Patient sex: F
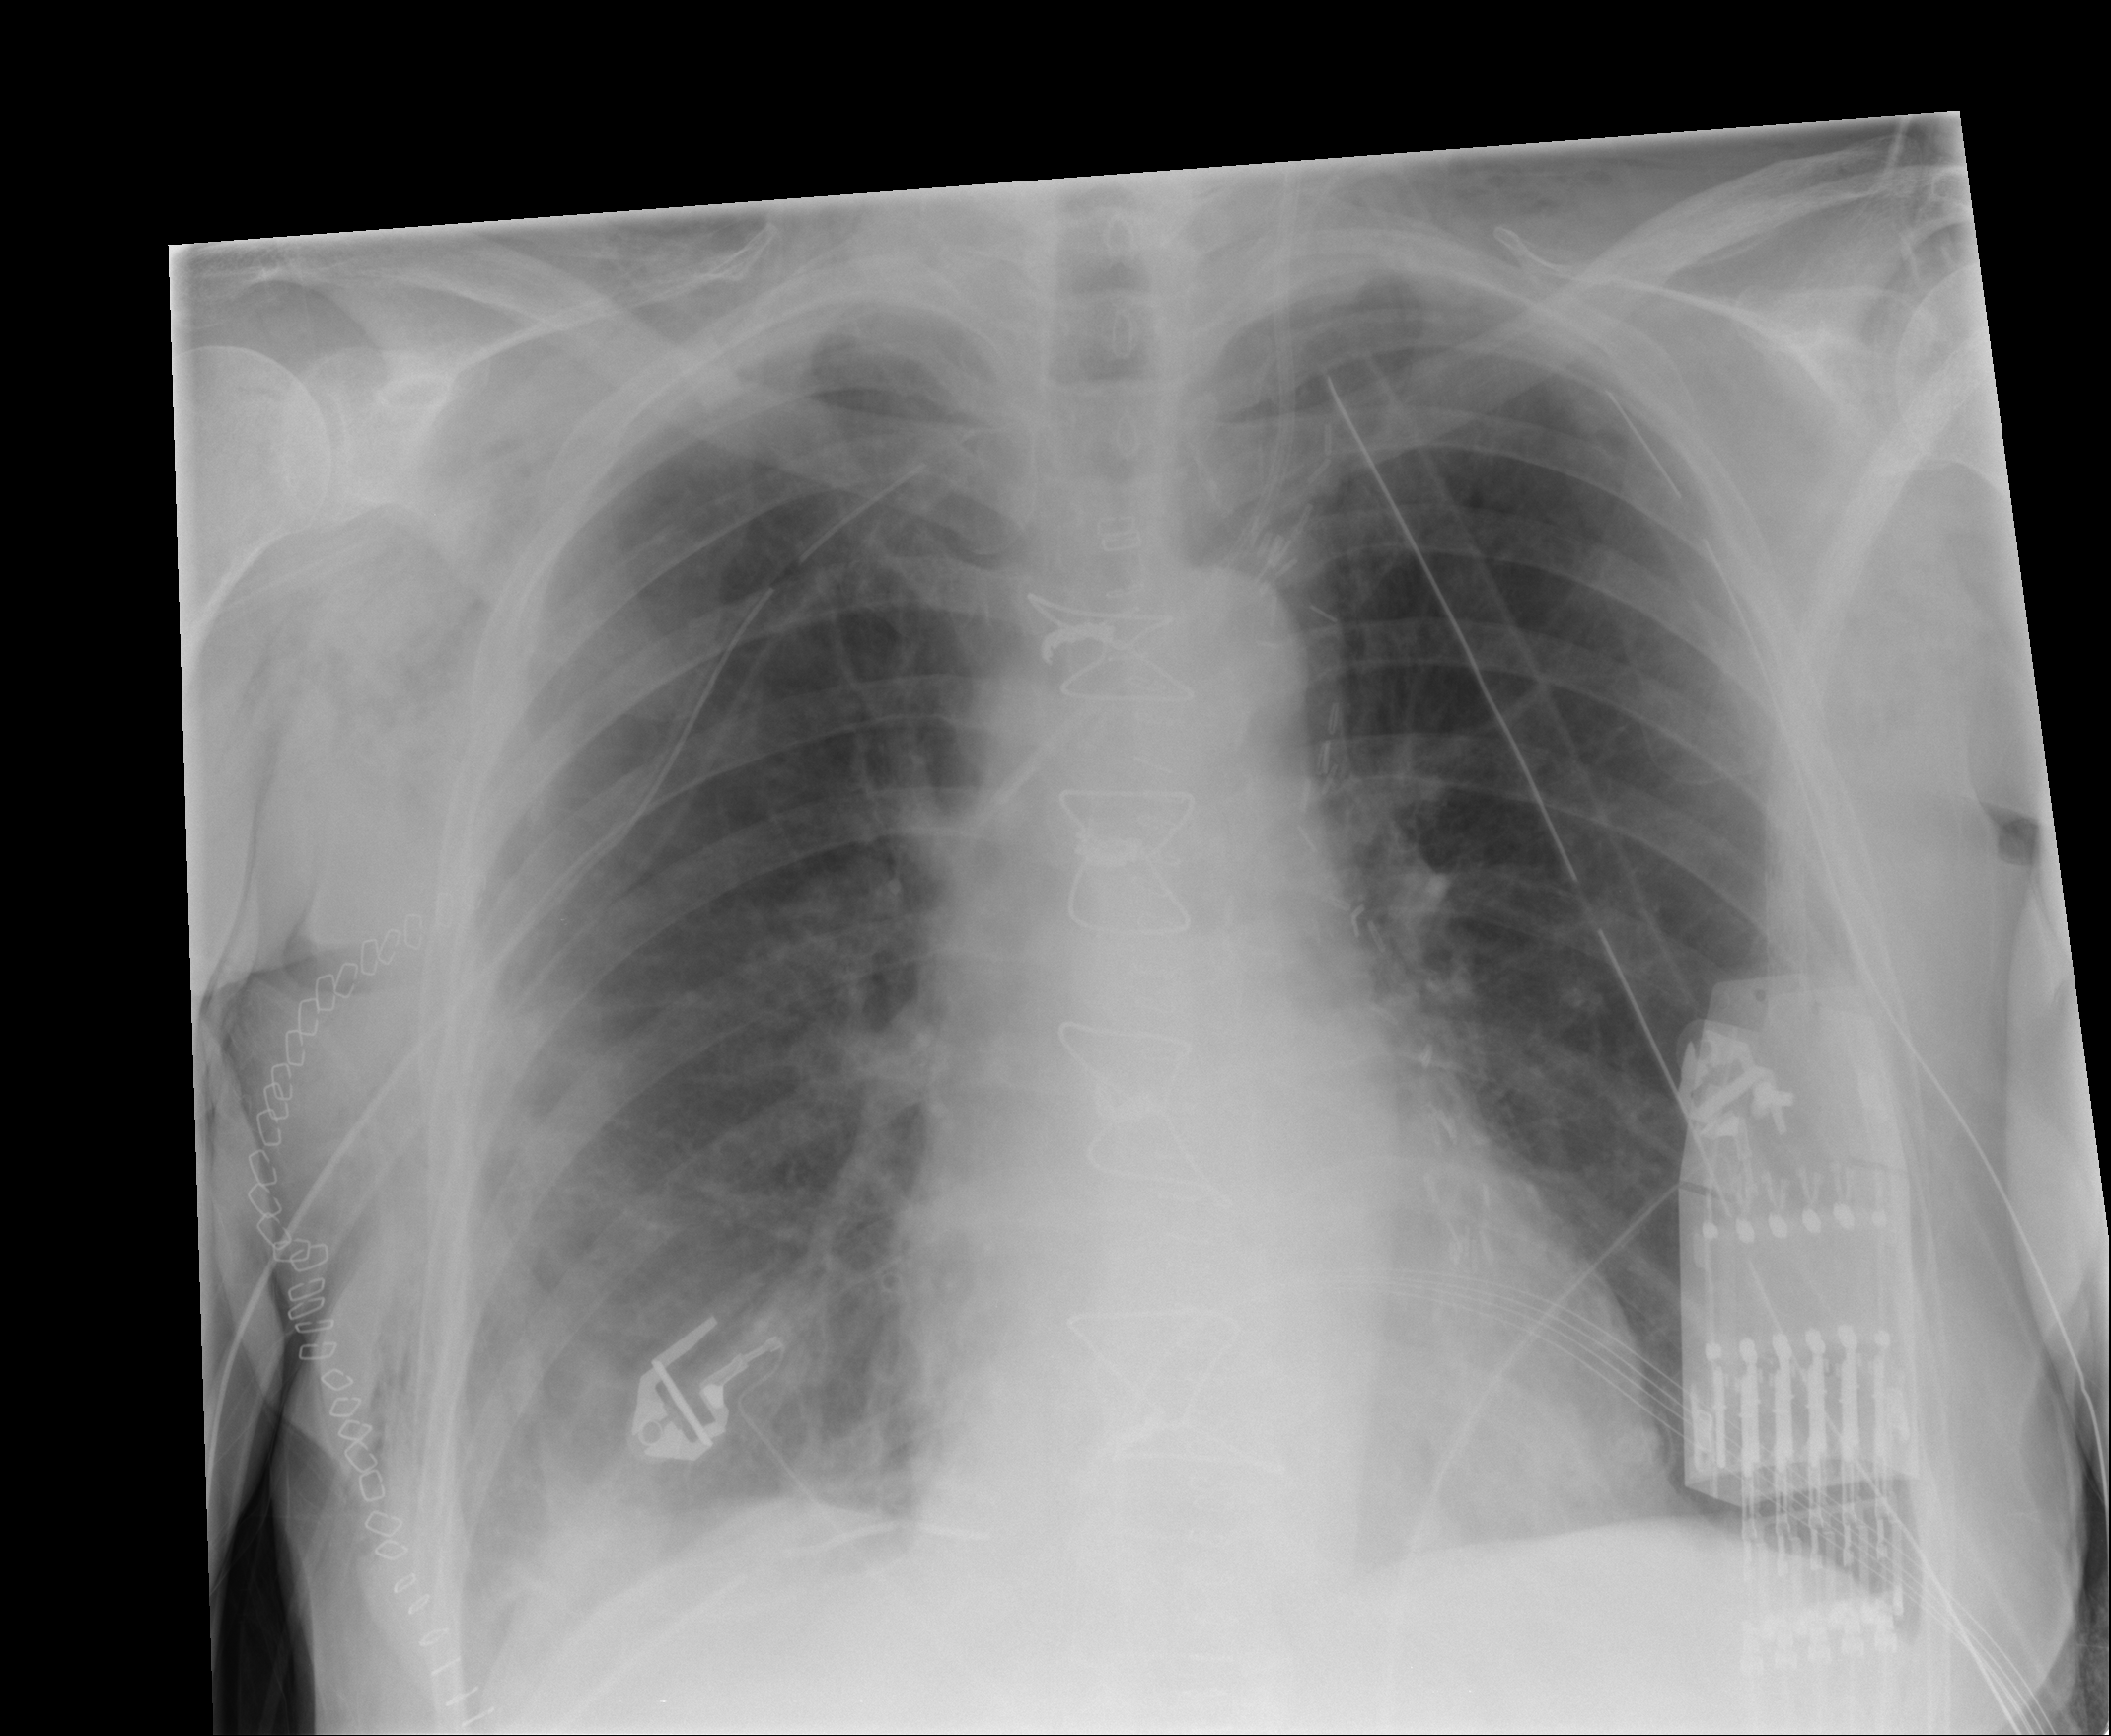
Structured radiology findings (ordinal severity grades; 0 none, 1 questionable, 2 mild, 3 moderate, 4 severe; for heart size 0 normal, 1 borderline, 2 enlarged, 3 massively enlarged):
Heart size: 0
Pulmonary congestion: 0
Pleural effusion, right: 2
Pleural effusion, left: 0
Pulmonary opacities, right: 0
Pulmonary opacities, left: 0
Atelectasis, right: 2
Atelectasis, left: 0